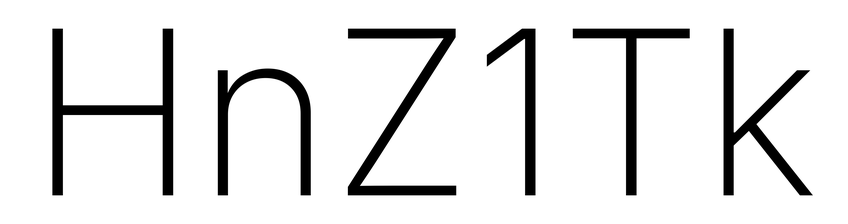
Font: Inter_ExtraLight